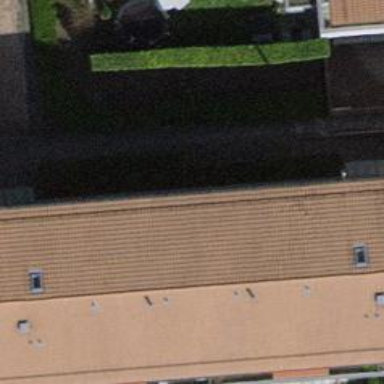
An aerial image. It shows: Image showing building with apartments.